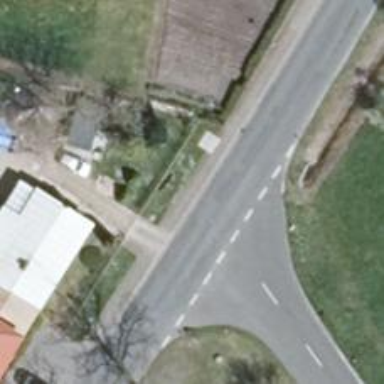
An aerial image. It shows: Asphalt footway.